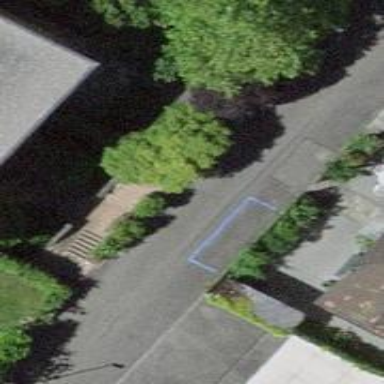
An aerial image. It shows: Footway surfaced with paving stones.